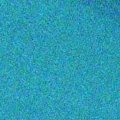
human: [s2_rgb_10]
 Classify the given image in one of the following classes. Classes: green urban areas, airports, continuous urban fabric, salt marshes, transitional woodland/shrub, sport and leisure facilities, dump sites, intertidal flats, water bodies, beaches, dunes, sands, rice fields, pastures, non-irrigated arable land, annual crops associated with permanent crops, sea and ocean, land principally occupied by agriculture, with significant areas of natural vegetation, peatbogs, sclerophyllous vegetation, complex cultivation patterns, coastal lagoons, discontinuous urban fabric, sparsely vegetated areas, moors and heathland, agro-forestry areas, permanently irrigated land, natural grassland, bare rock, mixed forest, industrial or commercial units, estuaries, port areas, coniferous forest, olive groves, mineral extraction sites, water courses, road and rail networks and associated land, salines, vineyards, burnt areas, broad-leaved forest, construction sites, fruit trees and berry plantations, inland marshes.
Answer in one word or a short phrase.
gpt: sea and ocean